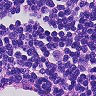
Metastatic tissue present: no